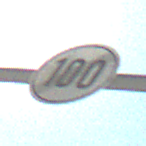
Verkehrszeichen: EndeGeschwindigkeit100
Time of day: MorningAfternoon
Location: Outdoor (Beach)
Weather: PartlyCloudy
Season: NotSpecified
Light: Natural